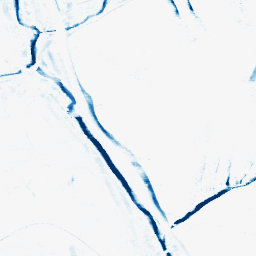
Category: morphological
Decomposition family: morphological_rect
Decomposition parameters: operation: closing
width: 10
height: 3
Upsampling method: quintic
Upsampling parameters: scale: 8
Upsampling scale: 8